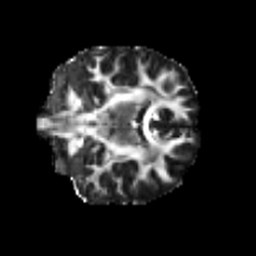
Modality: FA
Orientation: coronal
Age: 25
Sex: male
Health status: healthy
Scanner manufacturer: siemens
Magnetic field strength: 3 T
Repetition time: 3.6 s
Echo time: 0.0964 s